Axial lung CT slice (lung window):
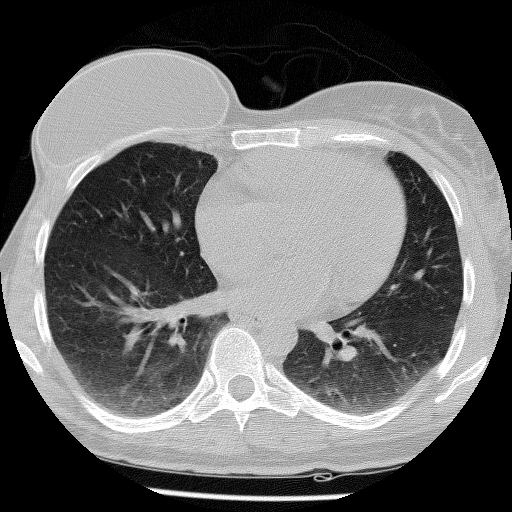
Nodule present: no